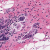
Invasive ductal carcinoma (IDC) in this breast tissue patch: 0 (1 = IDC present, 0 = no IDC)